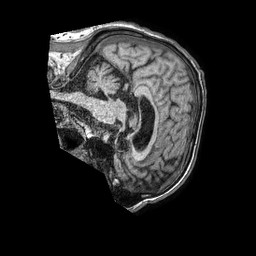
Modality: T1w
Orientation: sagittal
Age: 58
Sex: male
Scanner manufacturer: philips
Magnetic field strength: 1.5 T
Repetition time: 0.007494 s
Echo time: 0.003401 s